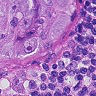
Metastatic tissue present: yes